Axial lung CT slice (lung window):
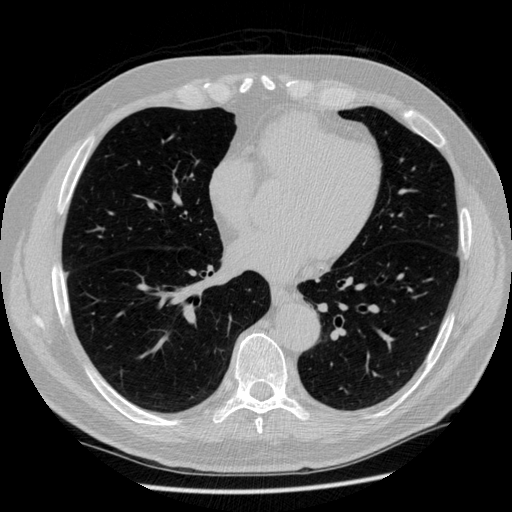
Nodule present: no